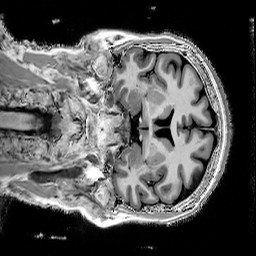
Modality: T1w
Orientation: coronal
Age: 63
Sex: female
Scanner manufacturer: siemens
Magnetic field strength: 3 T
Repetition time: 5 s
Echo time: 0.00298 s